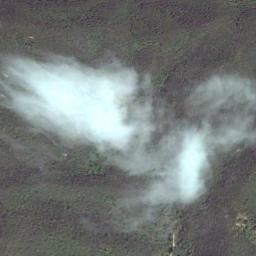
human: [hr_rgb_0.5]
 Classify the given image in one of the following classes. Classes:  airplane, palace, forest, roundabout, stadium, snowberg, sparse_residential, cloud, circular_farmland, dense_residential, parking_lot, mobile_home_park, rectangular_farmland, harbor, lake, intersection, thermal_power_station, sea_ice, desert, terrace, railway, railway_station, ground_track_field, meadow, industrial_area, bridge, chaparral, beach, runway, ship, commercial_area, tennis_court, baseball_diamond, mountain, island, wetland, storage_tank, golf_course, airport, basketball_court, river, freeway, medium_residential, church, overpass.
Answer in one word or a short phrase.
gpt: cloud